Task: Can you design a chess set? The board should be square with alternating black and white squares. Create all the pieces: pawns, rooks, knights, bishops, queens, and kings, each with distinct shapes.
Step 943:
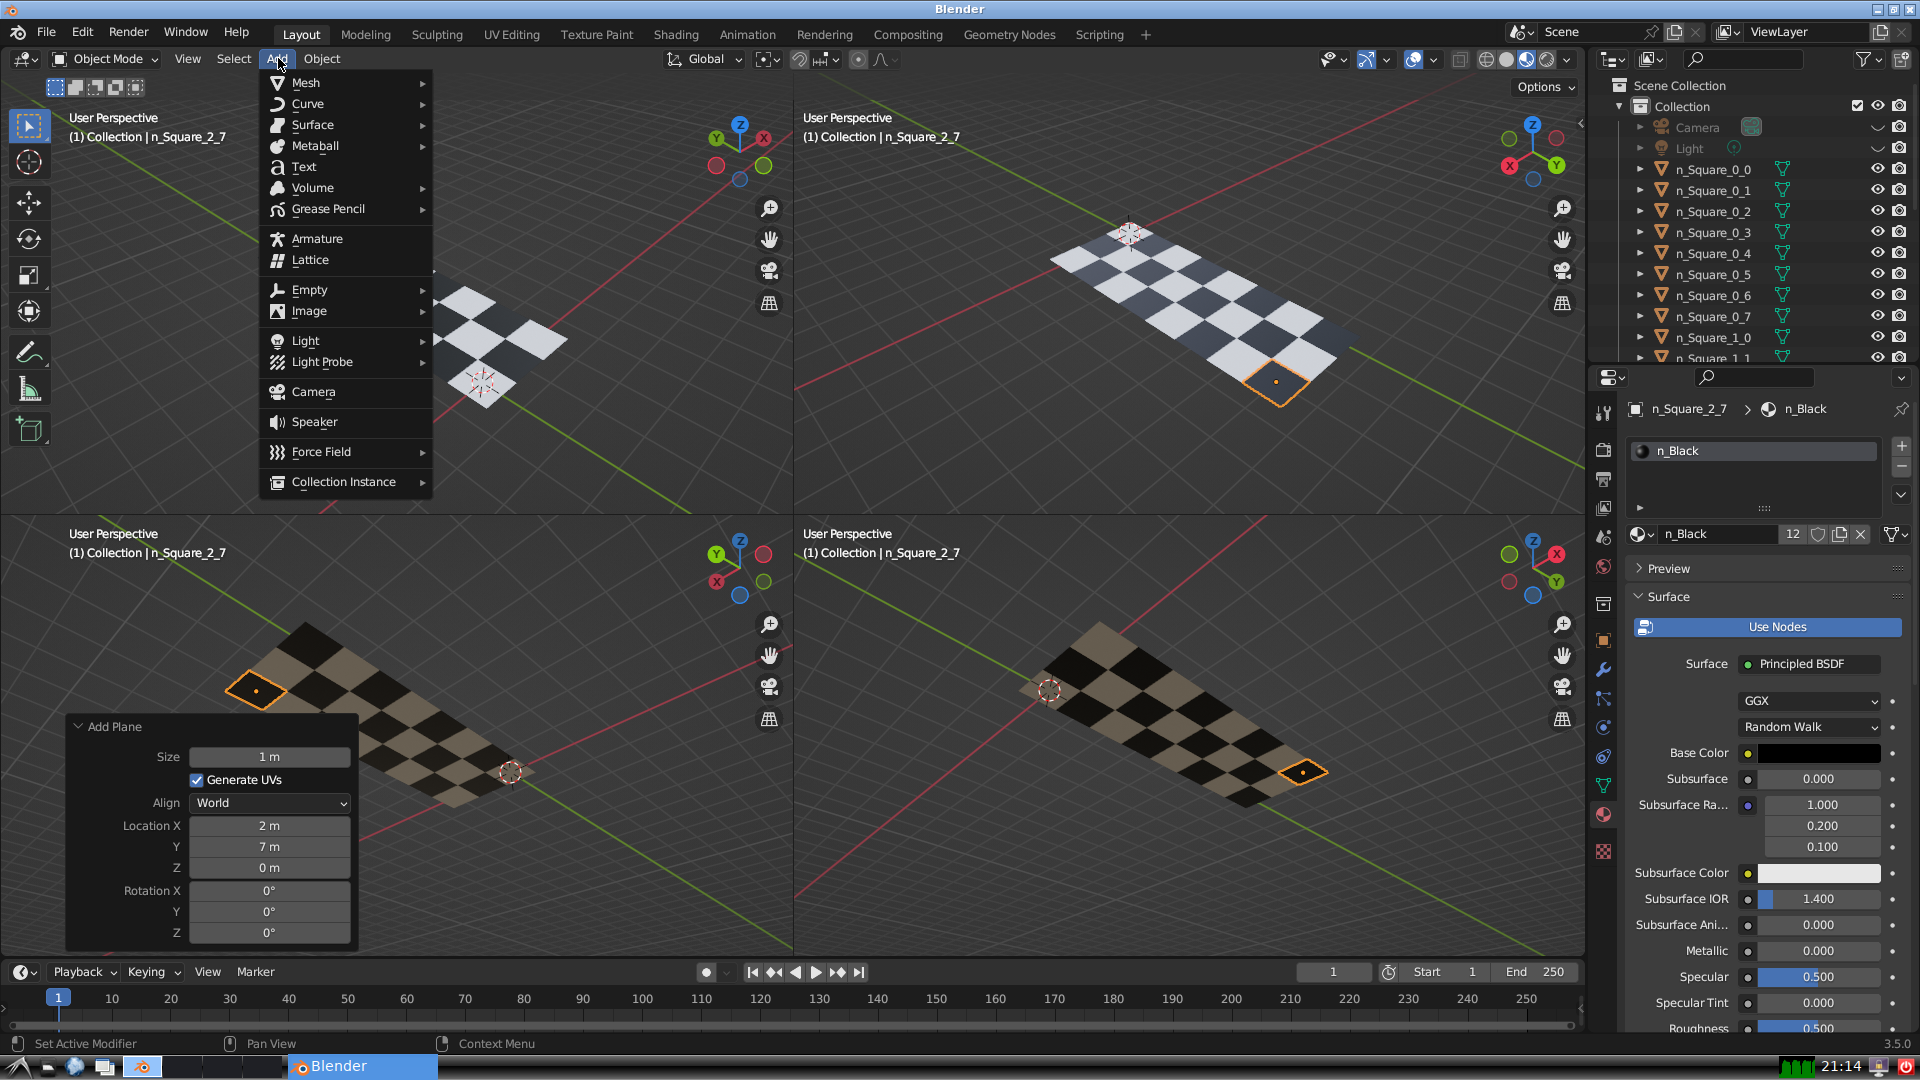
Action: {"mouse_move": [304, 82]}